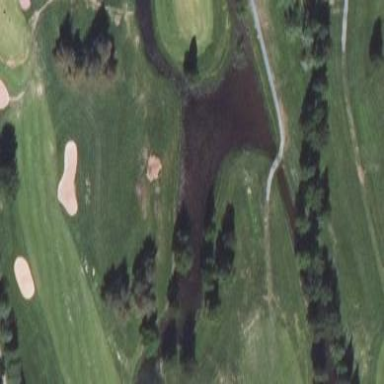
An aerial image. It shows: Water hazard in golf course. The hazard is natural water feature.